Question: How can I plot a "step" or "staircase" histogram in ggplot2 in R? something like:

where width of each horizontal line represents the bin size (of the x-axis values) and the height corresponds to of the data that falls in that bin (unlike the attached image where it is a probability density!). is there a way to do this with 'geom_histogram'?
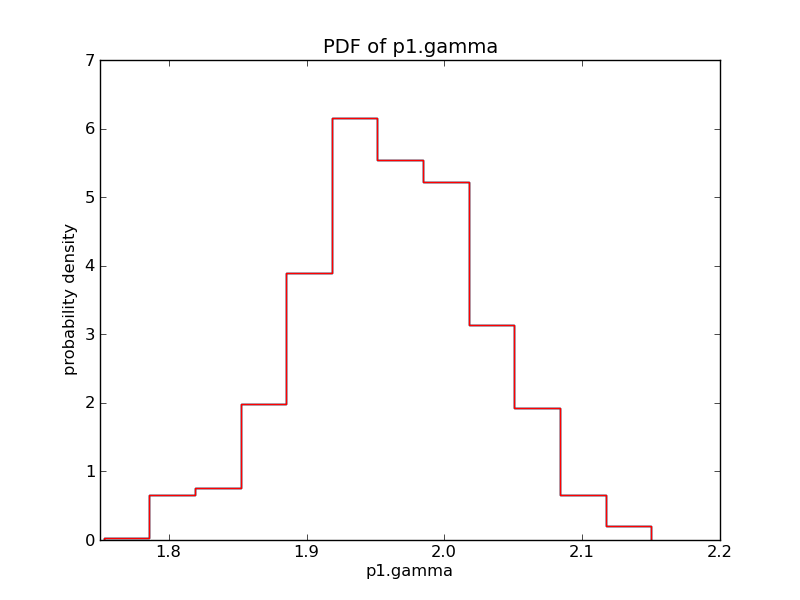
Answer: # Use geom_step
Generate some data:
'''
foo <- data.frame(bar=rnorm(100))
'''
Histogram with step geom and counts on y-axis:
'''
ggplot(foo,aes(x=bar)) + stat_bin(geom="step")
'''
Histogram with step geom and density on y-axis:
'''
ggplot(foo,aes(x=bar)) + stat_bin(aes(y=..density..),geom="step")
'''
And with "fraction of data that falls into that bin":
'''
ggplot(foo,aes(x=bar)) + stat_bin(aes(y=..count../sum(..count..)),geom="step")
'''